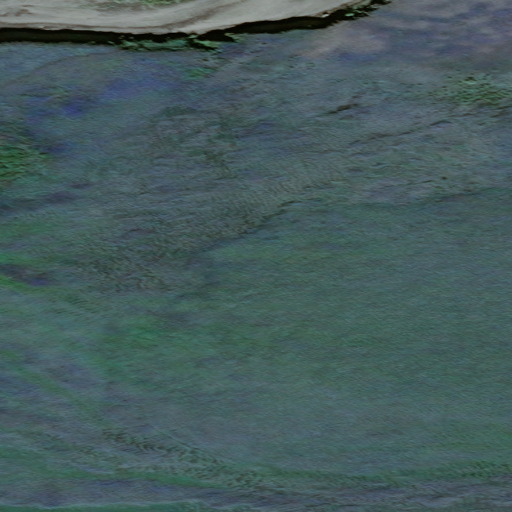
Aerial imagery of valley in Alaska named Kunruk Canyon containing only unknown